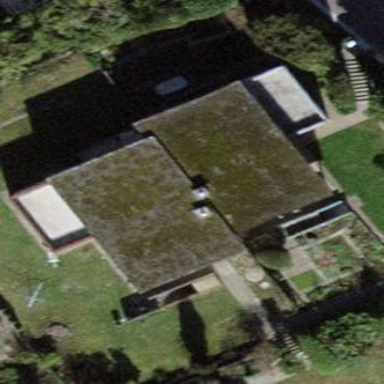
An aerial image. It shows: House with flat roof.